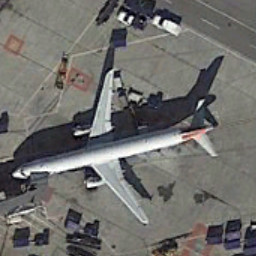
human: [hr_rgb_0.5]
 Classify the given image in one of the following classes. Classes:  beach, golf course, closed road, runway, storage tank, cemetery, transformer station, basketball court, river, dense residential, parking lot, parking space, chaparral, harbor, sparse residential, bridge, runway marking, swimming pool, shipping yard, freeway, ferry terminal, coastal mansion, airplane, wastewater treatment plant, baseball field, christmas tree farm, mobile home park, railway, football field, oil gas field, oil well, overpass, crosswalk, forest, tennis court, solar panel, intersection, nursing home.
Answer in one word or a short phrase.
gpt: airplane